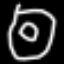
Label: donut